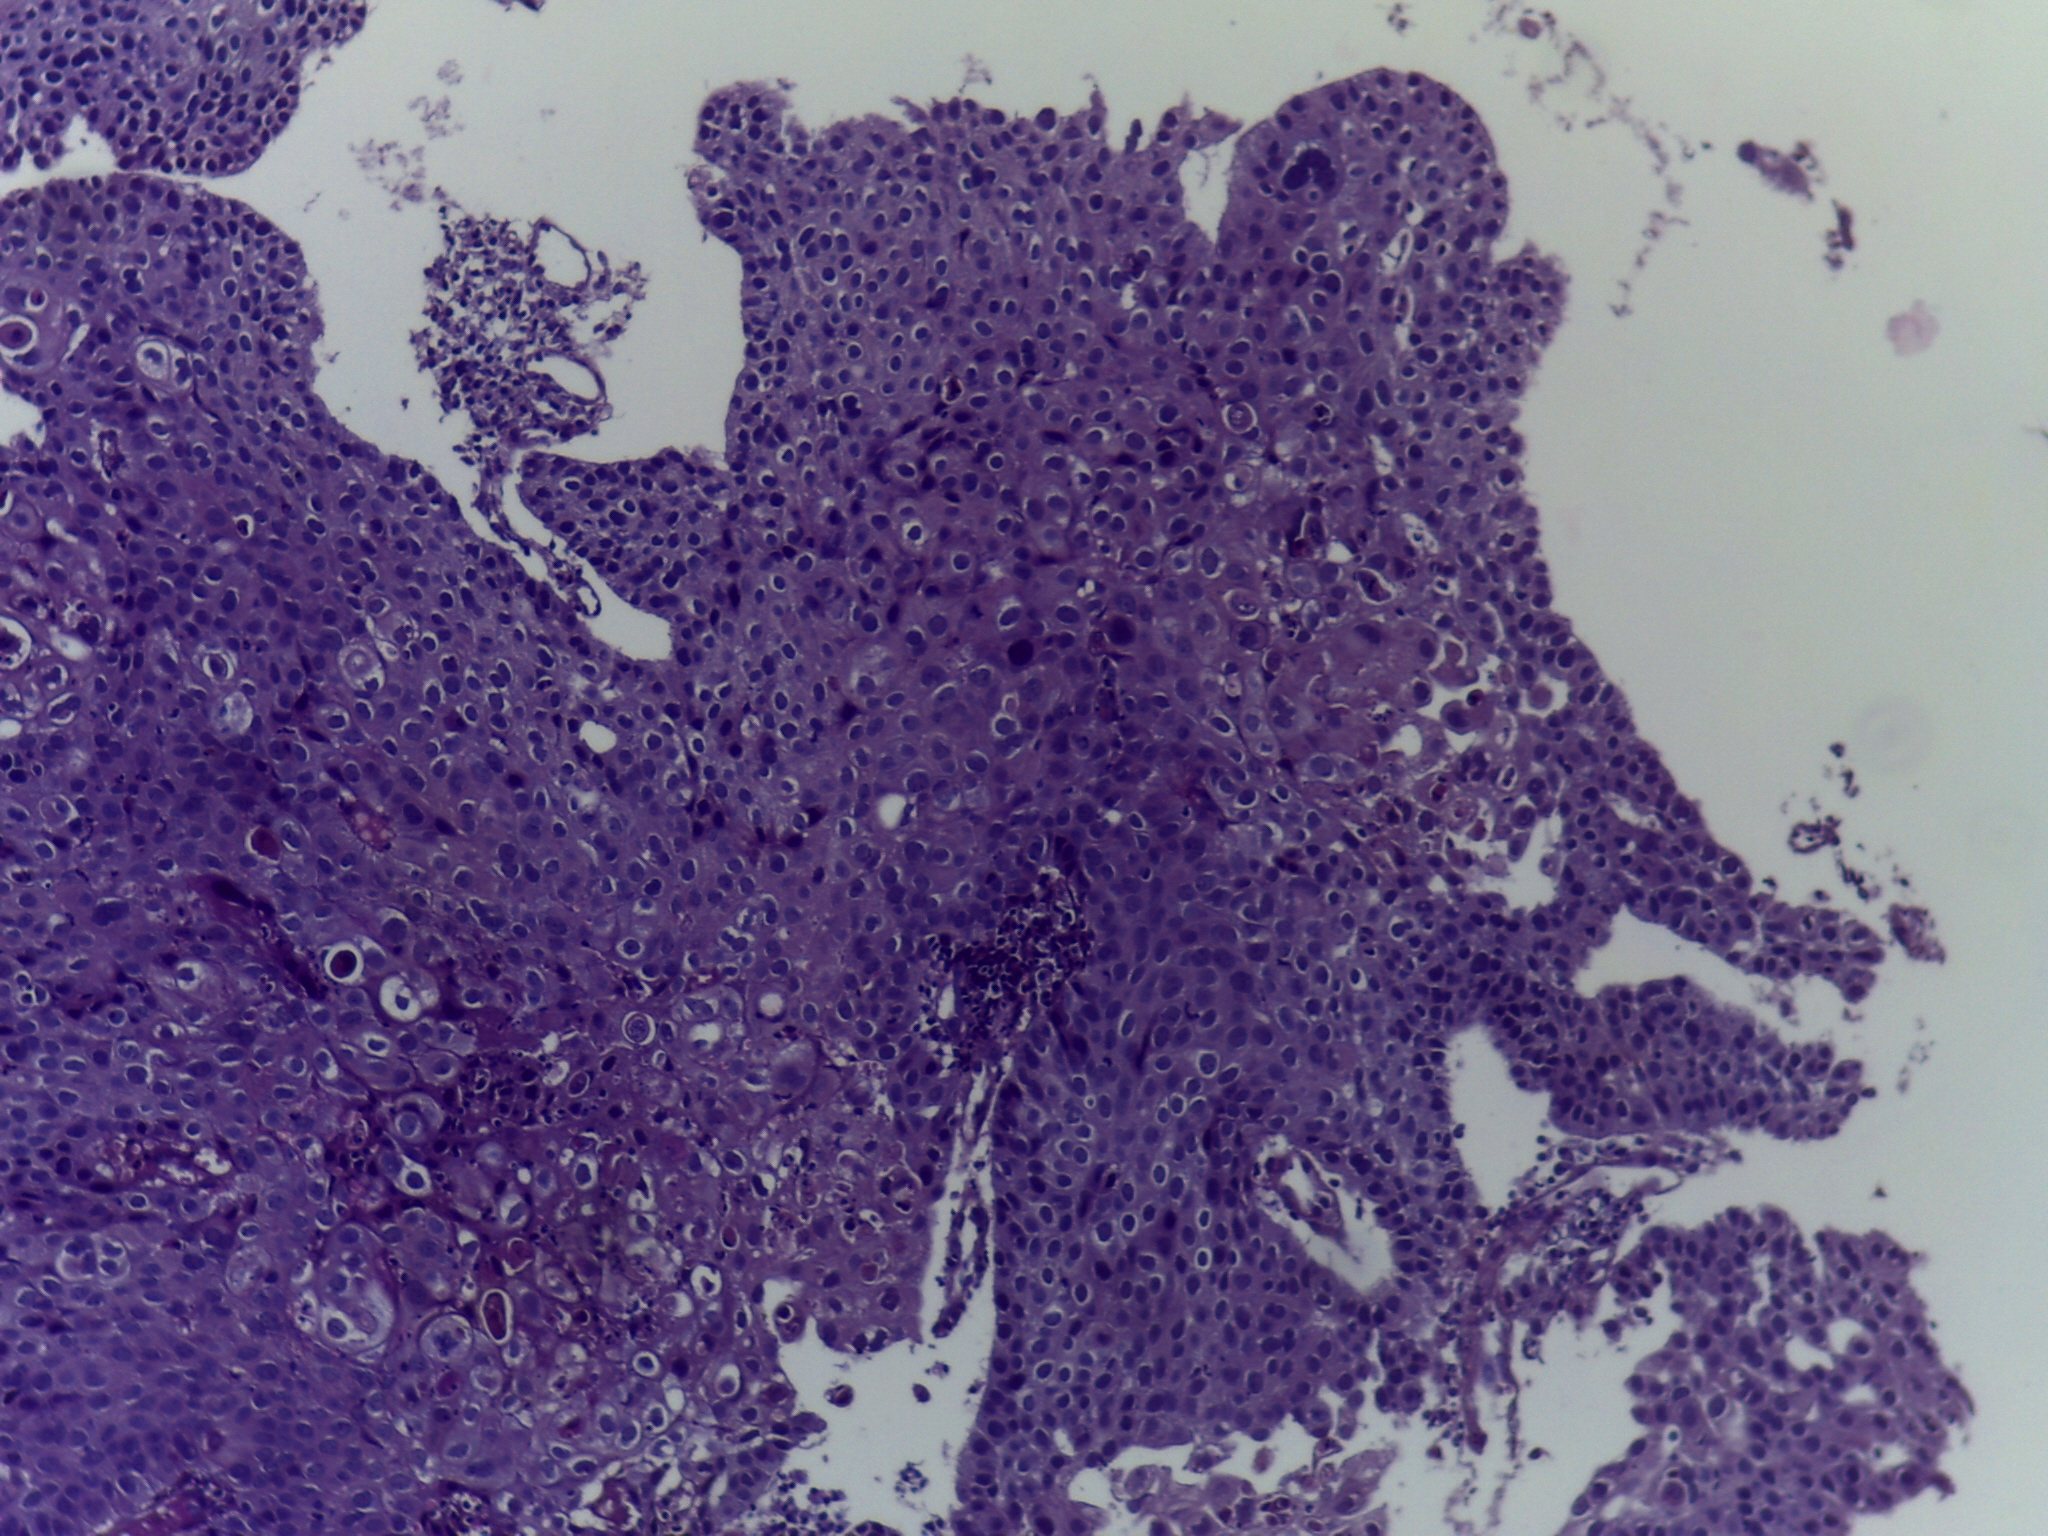
Diagnosis: OSCC